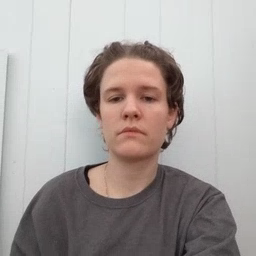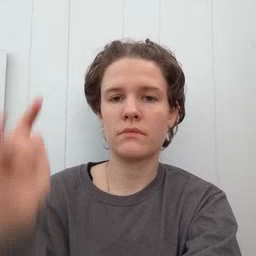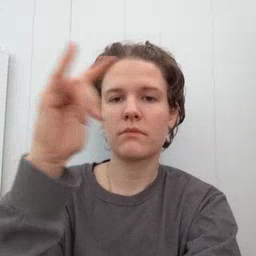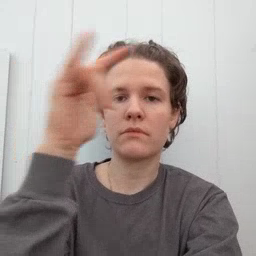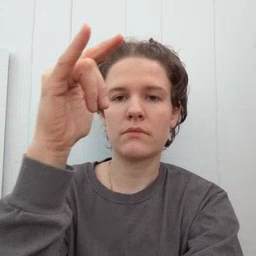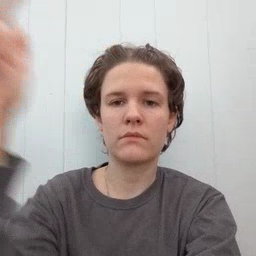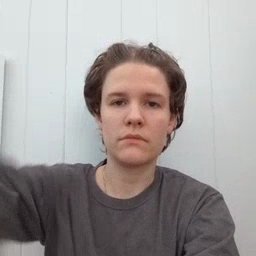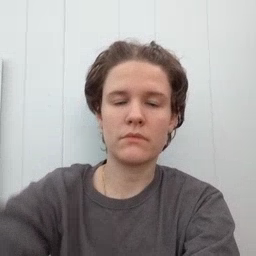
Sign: airplane